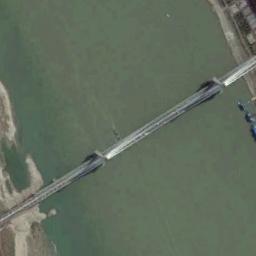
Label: bridge